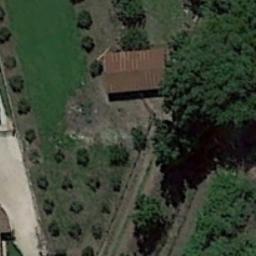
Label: sparse_residential